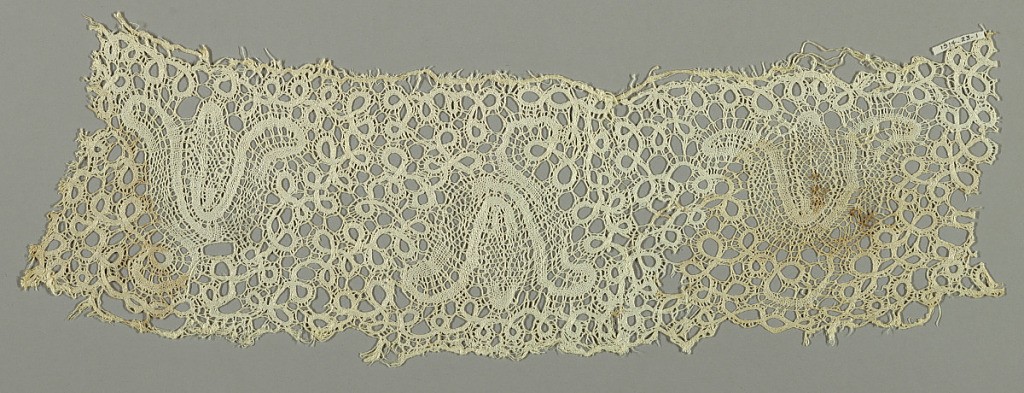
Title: Band
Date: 17th–18th century
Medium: linen Technique: bobbin made continuous tape with bars added
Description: Open ribbon like design of tulips, facing alternately up and down. Background of narrower ribbons forming loops and twists.